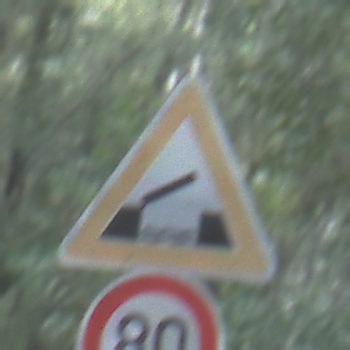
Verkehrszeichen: BeweglicheBruecke
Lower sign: Geschwindigkeit80
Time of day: SunriseSunset
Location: Outdoor (Nature)
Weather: NotSpecified
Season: Autumn
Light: Natural